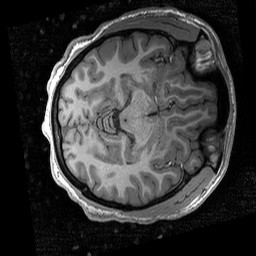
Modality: T1w
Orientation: axial
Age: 21
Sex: female